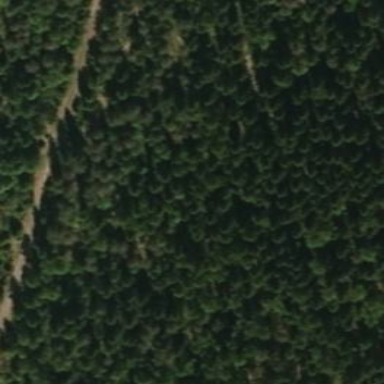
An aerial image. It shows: Forest area.